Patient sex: M
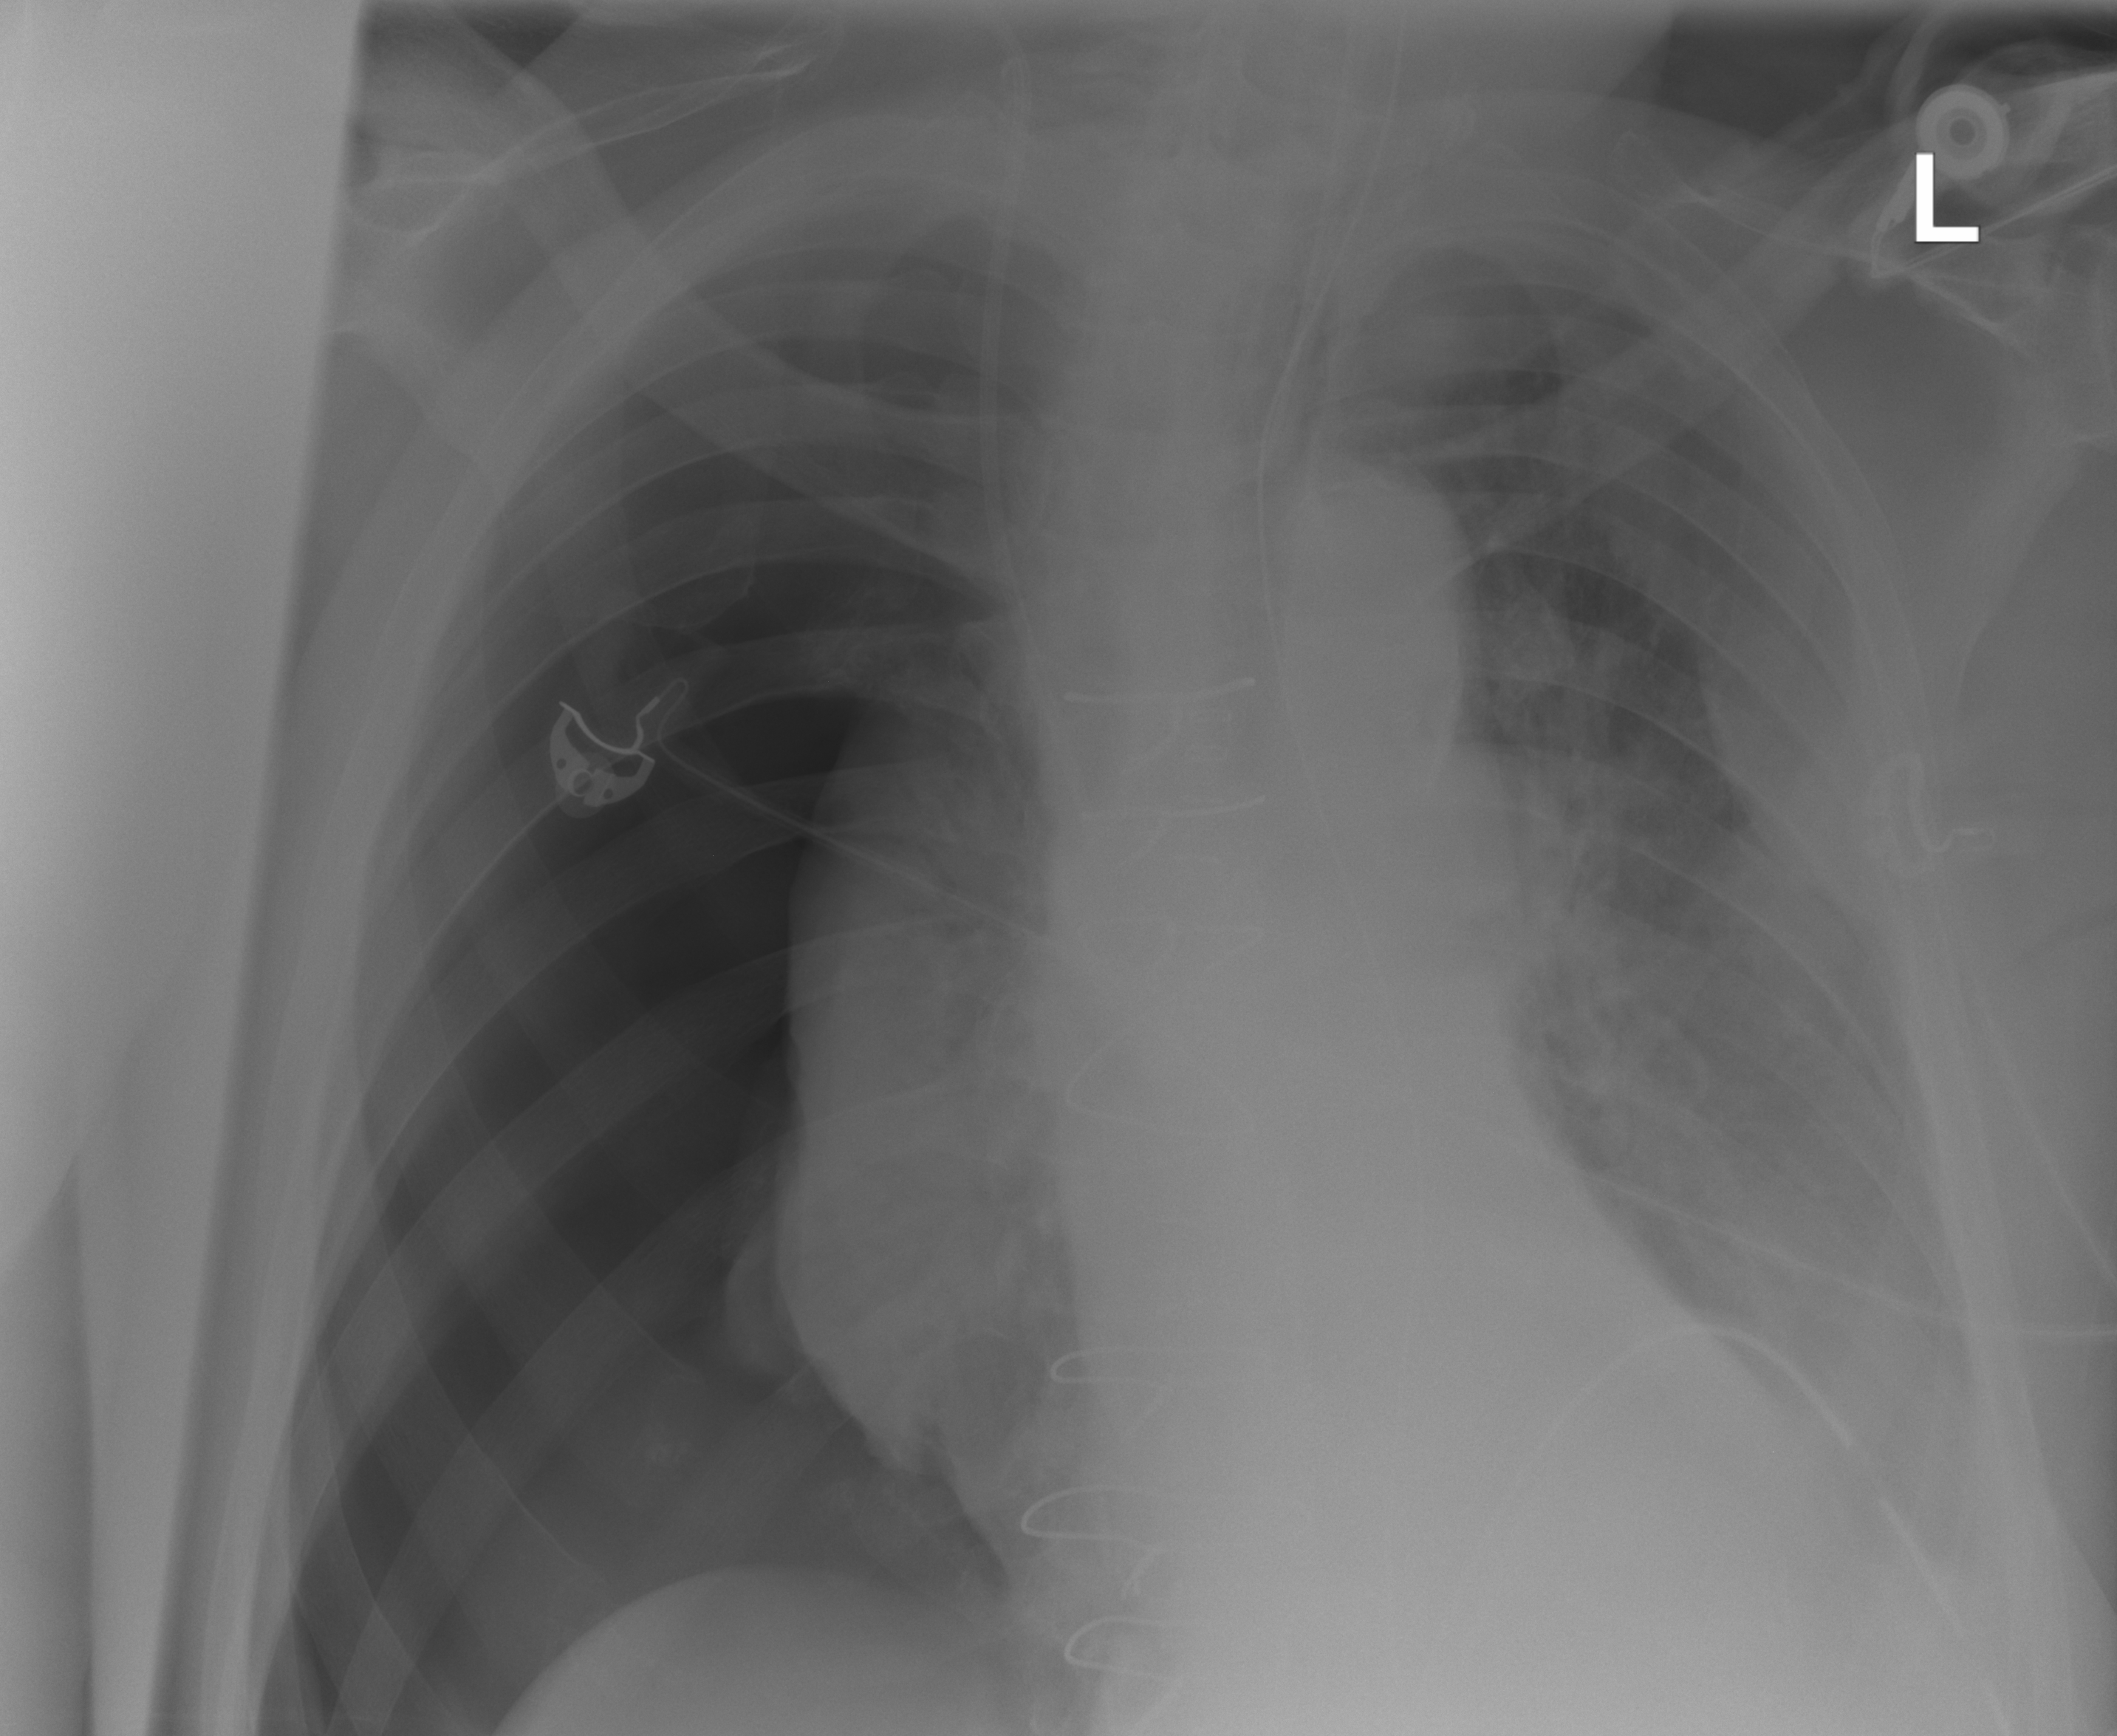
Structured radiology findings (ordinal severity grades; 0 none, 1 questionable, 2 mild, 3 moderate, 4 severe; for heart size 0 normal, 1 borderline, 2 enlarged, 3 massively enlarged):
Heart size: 0
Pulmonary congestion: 2
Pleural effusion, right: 2
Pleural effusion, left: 2
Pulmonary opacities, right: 0
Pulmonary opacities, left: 0
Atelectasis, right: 2
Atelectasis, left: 2